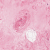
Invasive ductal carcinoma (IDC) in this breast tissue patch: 0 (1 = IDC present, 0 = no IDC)